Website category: movie
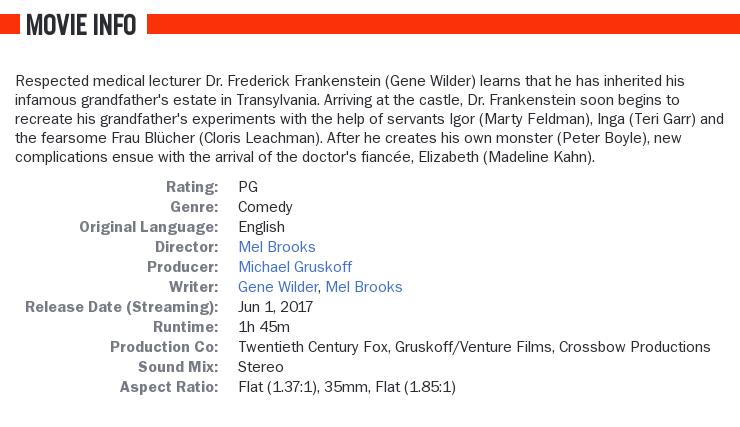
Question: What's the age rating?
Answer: PG

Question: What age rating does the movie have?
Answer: PG

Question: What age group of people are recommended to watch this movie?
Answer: PG

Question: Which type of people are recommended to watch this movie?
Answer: PG

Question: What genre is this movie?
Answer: comedy

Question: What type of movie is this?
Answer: comedy

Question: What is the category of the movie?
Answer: comedy

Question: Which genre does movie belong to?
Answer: comedy

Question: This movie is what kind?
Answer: comedy

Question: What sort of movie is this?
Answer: comedy

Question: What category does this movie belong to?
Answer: comedy

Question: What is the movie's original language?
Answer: English

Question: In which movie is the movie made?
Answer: English

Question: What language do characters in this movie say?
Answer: English

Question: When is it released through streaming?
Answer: Jun 1, 2017

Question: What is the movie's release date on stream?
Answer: Jun 1, 2017

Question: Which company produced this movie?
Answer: Twentieth Century Fox, Gruskoff/Venture Films, Crossbow Productions

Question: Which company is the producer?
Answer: Twentieth Century Fox, Gruskoff/Venture Films, Crossbow Productions

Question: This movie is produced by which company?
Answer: Twentieth Century Fox, Gruskoff/Venture Films, Crossbow Productions

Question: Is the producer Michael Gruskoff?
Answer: yes

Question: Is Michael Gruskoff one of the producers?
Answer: yes

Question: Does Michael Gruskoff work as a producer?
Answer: yes

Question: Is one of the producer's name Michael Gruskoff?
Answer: yes

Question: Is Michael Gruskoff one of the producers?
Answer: yes

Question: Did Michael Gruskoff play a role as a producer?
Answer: yes

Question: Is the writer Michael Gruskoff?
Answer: no

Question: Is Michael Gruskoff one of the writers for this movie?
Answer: no

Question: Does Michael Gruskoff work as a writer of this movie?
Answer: no

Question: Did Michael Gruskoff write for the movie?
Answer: no

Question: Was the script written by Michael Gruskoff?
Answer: no

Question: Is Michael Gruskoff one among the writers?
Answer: no

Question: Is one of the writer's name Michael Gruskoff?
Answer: no

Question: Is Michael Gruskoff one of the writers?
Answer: no

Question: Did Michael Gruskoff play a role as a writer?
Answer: no

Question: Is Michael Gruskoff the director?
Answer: no

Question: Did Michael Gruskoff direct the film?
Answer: no

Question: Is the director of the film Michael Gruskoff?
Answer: no

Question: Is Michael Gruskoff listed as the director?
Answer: no

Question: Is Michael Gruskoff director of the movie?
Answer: no

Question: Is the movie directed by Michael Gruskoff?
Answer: no

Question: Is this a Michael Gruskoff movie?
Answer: no

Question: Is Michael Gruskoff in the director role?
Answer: no

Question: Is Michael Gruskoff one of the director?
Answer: no

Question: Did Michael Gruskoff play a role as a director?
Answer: no

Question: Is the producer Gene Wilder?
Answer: no

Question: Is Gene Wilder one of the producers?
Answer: no

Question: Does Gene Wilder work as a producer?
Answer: no

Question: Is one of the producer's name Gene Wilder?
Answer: no

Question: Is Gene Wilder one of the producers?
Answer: no

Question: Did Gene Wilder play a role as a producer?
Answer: no

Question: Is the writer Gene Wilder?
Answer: yes

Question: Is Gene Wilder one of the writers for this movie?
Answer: yes

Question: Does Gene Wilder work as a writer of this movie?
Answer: yes

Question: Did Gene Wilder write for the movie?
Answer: yes

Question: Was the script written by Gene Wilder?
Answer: yes

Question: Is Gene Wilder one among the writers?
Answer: yes

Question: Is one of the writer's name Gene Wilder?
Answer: yes

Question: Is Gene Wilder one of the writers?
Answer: yes

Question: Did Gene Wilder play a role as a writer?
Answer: yes

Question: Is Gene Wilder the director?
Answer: no

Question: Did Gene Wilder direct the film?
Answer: no

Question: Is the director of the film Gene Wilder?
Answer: no

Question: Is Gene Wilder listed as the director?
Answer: no

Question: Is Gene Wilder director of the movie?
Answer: no